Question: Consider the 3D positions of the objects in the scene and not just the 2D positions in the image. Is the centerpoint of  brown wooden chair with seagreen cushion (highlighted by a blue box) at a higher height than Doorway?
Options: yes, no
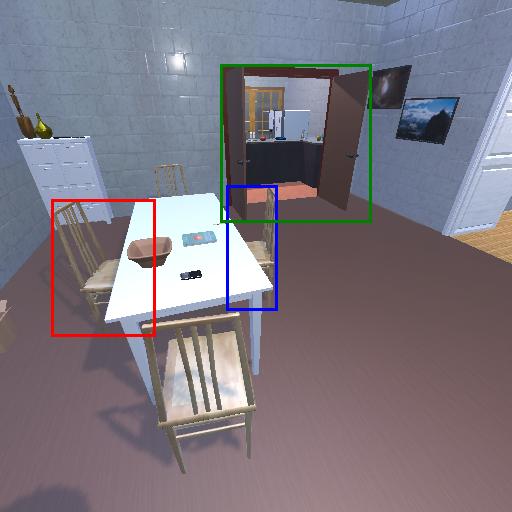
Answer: yes